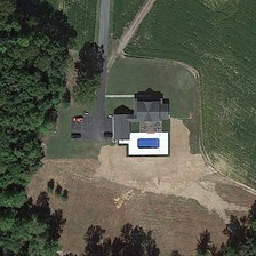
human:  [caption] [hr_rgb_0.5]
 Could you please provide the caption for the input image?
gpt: Two straight roads extend through farmland to this house.

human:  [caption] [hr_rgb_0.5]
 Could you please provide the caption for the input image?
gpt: There is a house with the pool located at the edge of the two roads.

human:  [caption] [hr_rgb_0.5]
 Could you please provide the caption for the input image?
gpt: Two straight roads run through the farmland to the house.

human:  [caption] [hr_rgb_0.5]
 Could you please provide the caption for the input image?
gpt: At the end of the two roads is a house and a swimming pool, surrounded by forest bare fields and farmland.

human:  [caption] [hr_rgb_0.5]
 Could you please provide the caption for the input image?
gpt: There is a house with a pool located at the end of two streets that is surrounded by bare forest fields and agricultural land.